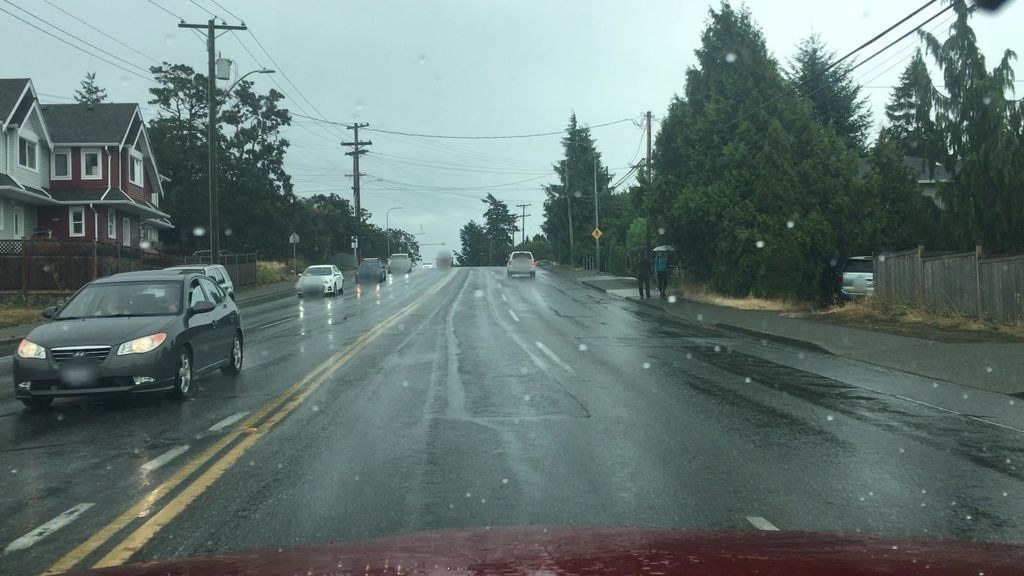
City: victoria